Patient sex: M
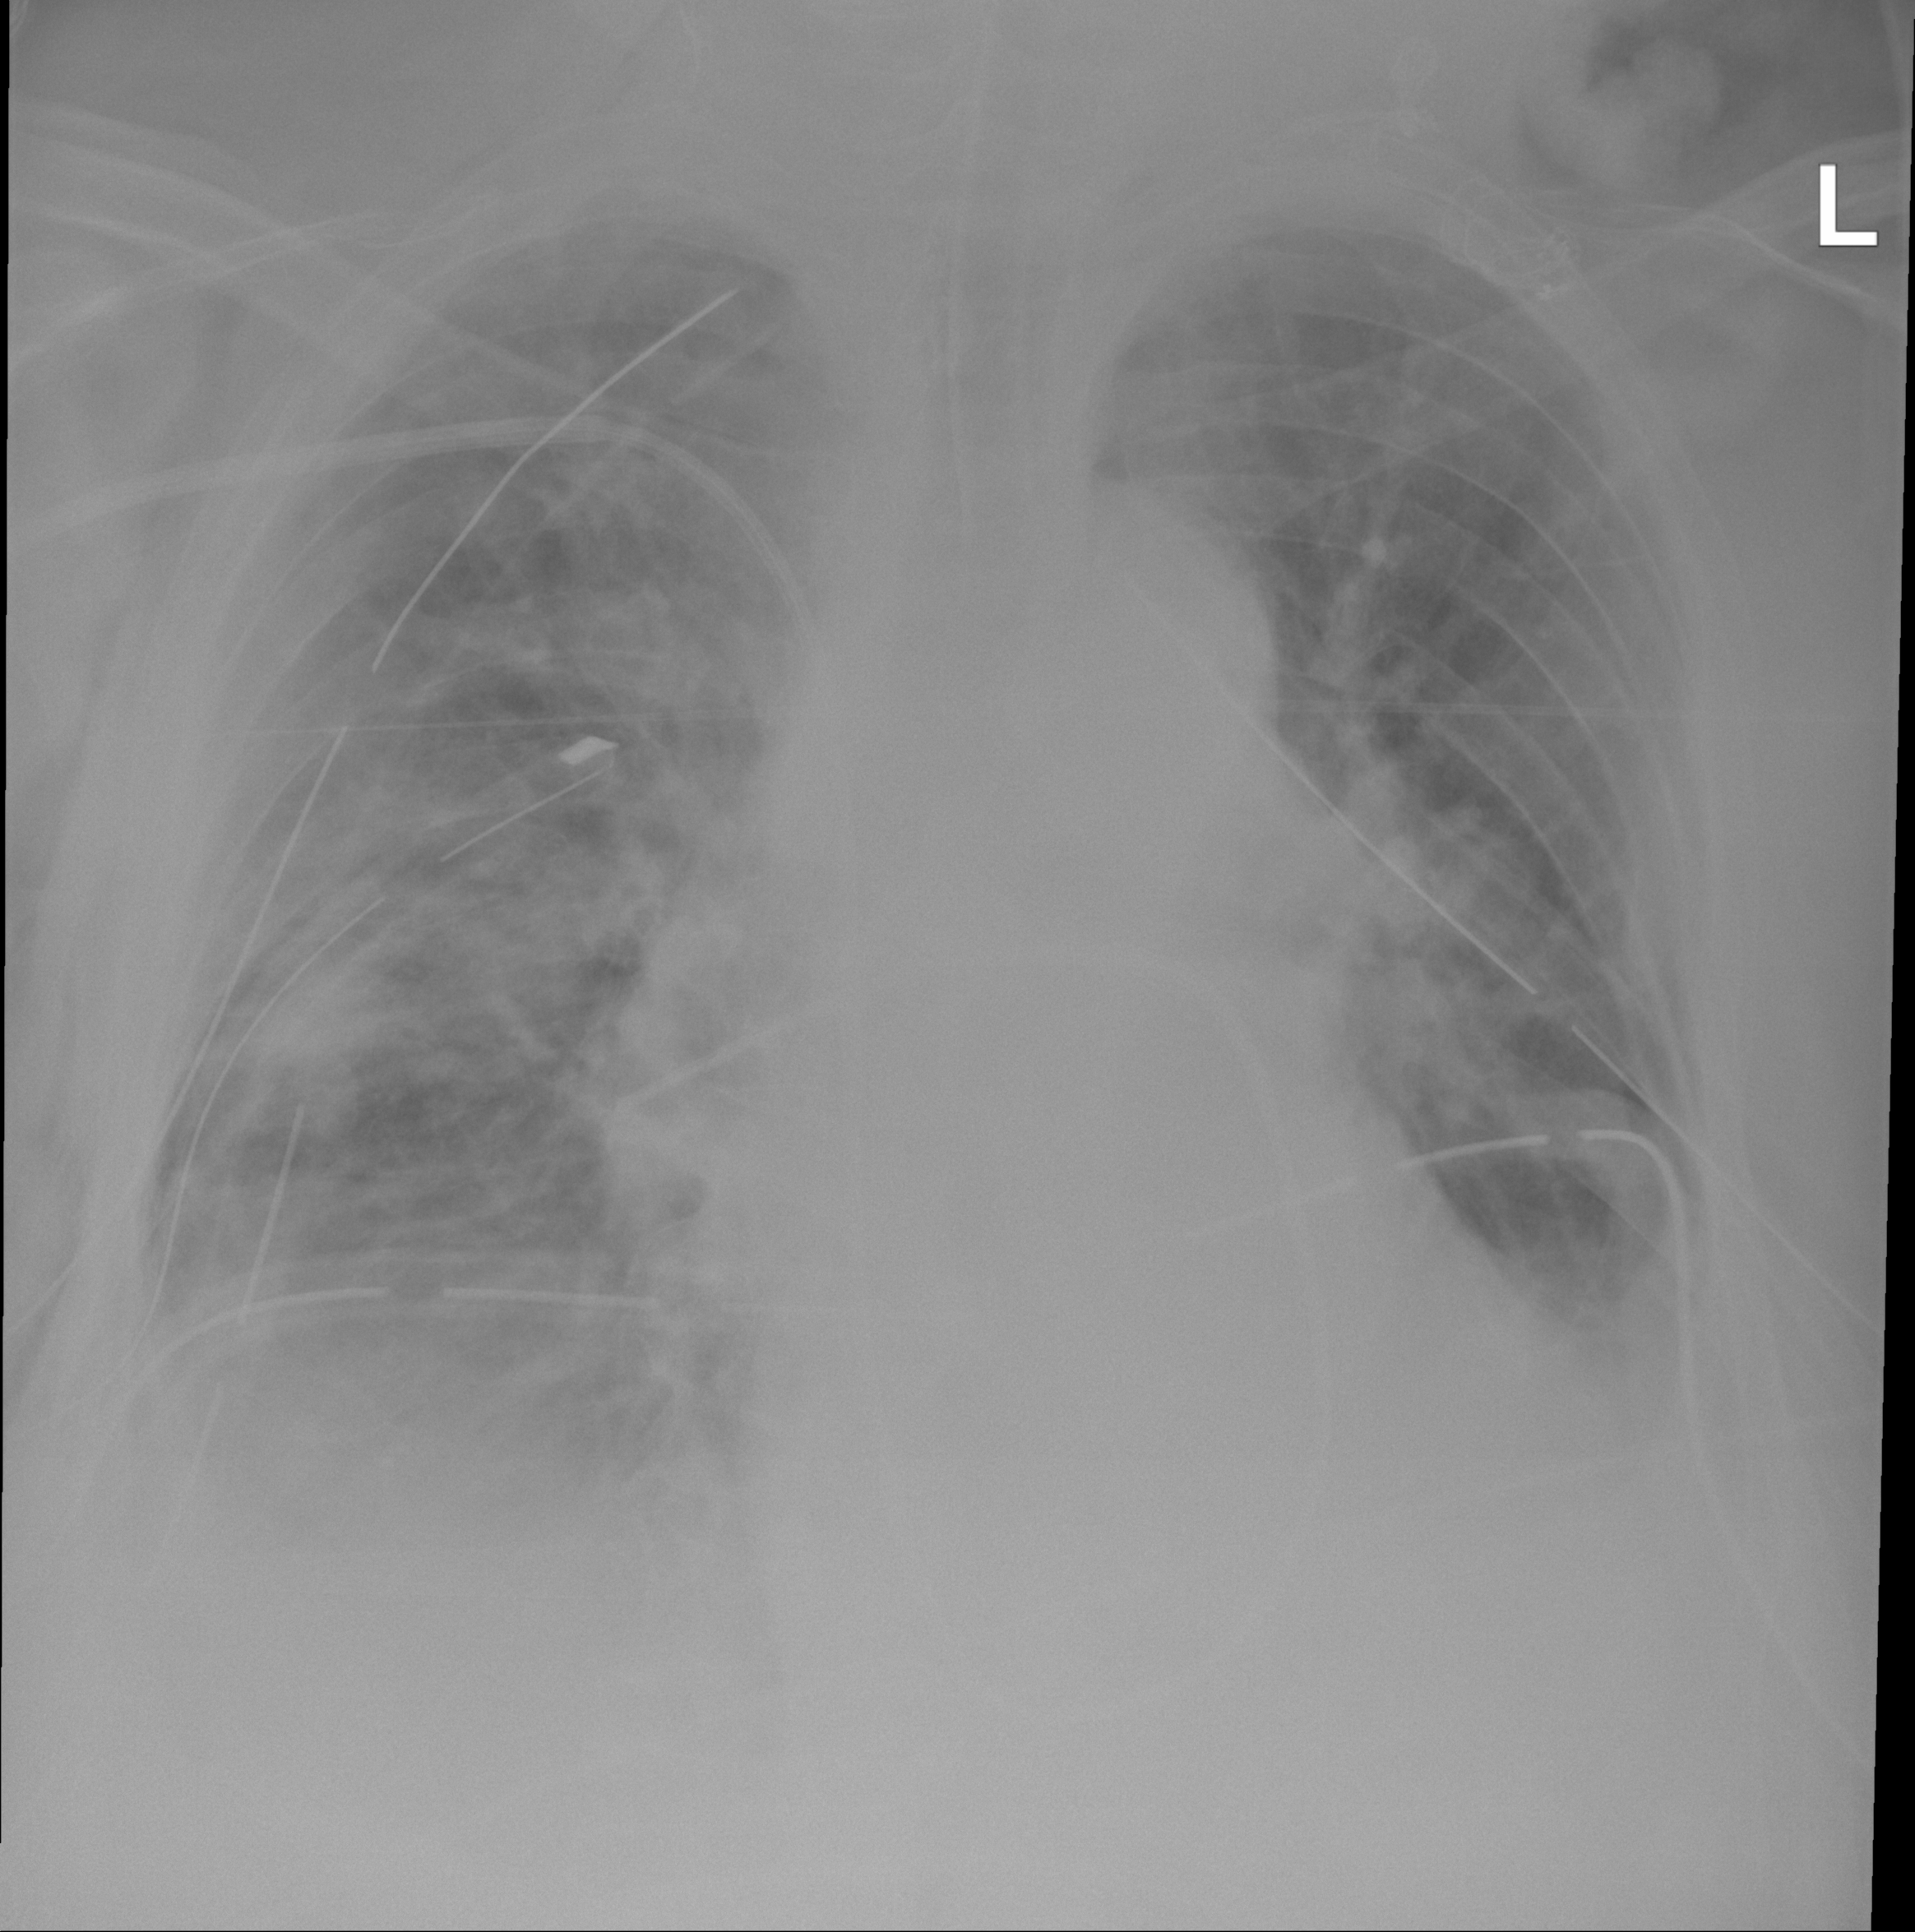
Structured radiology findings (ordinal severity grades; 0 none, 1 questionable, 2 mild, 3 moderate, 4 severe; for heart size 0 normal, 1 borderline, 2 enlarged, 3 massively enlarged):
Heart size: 0
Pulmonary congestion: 0
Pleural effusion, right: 2
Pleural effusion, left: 2
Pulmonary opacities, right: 2
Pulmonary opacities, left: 0
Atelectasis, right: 2
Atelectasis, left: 2